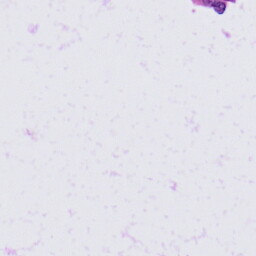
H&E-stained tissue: Skin